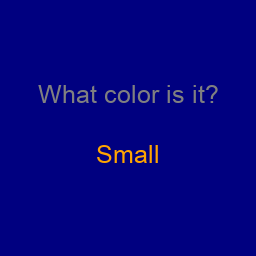
Color: orange
Background color: navy
Question text color: gray